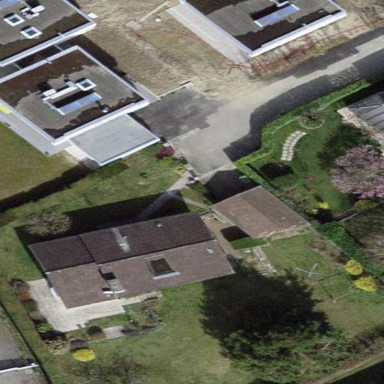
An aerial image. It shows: Garden surrounded by fence.